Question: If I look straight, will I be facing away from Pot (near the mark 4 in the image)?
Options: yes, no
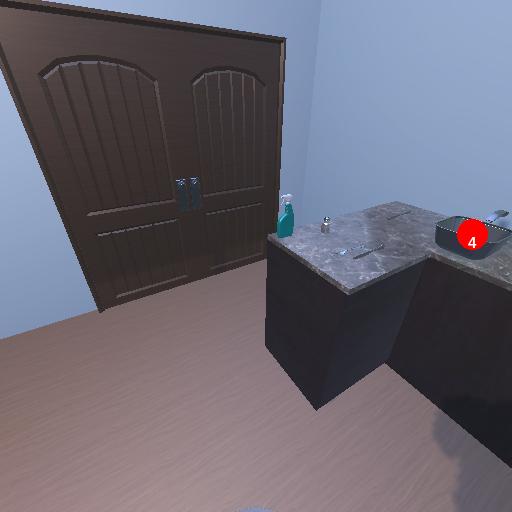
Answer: yes